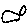
Label: fish